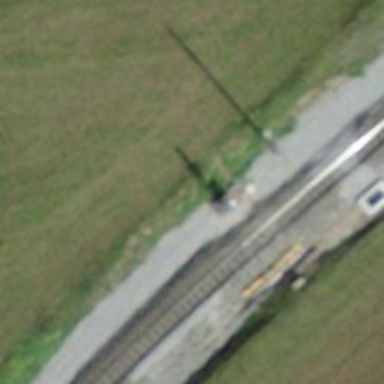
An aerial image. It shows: Railway signal.